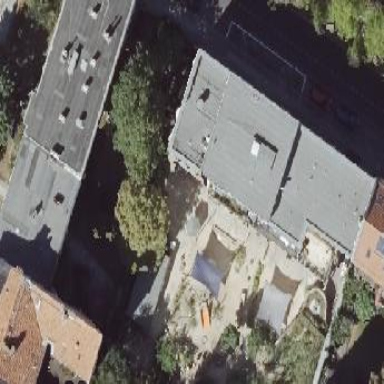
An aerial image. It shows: Kindergarten.